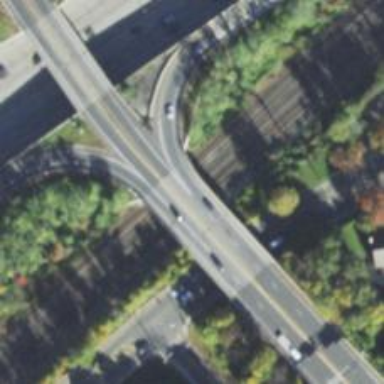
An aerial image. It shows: Secondary road bridge on expressway.